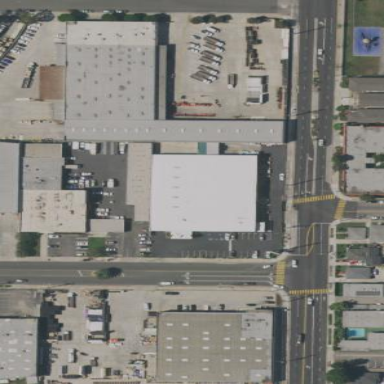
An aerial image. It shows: Commercial building housing department store.